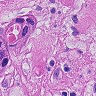
Metastatic tissue present: yes